Question: Ive made a few threads on this subject related to errors etc, but they've all done different things and I can't get the core data to work still. Ill fix one problem then theres another, etc.
What is supposed to happen:
User is in routineViewControler and clicks on + button in nav bar. UIAlert with text input comes up. User input text and it should become title for a new cell in the table and be saved using Core Data. It should be saved to "name" attribute (String) within the "Routine" entity.
Right now it is not saving or it is not fetching.
Here is my data model:

AppDelegate:
'''
#import "CurlAppDelegate.h"
#import "ExcerciseNavController.h"
#import "RoutineTableViewController.h"
@implementation CurlAppDelegate
@synthesize window=_window;
@synthesize rootController;
@synthesize excerciseNavController;
@synthesize managedObjectContext=__managedObjectContext;
@synthesize managedObjectModel=__managedObjectModel;
@synthesize persistentStoreCoordinator=__persistentStoreCoordinator;
- (BOOL)application:(UIApplication *)application didFinishLaunchingWithOptions:(NSDictionary *)launchOptions
{
// Override point for customization after application launch.
[self.window addSubview:rootController.view];
[self.window makeKeyAndVisible];
return YES;
}
- (void)applicationWillResignActive:(UIApplication *)application
{
/*
Sent when the application is about to move from active to inactive state. This can occur for certain types of temporary interruptions (such as an incoming phone call or SMS message) or when the user quits the application and it begins the transition to the background state.
Use this method to pause ongoing tasks, disable timers, and throttle down OpenGL ES frame rates. Games should use this method to pause the game.
*/
}
- (void)applicationDidEnterBackground:(UIApplication *)application
{
/*
Use this method to release shared resources, save user data, invalidate timers, and store enough application state information to restore your application to its current state in case it is terminated later.
If your application supports background execution, this method is called instead of applicationWillTerminate: when the user quits.
*/
}
- (void)applicationWillEnterForeground:(UIApplication *)application
{
/*
Called as part of the transition from the background to the inactive state; here you can undo many of the changes made on entering the background.
*/
}
- (void)applicationDidBecomeActive:(UIApplication *)application
{
/*
Restart any tasks that were paused (or not yet started) while the application was inactive. If the application was previously in the background, optionally refresh the user interface.
*/
}
- (void)applicationWillTerminate:(UIApplication *)application
{
/*
Called when the application is about to terminate.
Save data if appropriate.
See also applicationDidEnterBackground:.
*/
}
- (void)dealloc
{
[_window release];
[rootController release];
[excerciseNavController release];
[__managedObjectContext release];
[__managedObjectModel release];
[__persistentStoreCoordinator release];
[super dealloc];
}
- (void)saveContext
{
NSError *error = nil;
NSManagedObjectContext *managedObjectContext = self.managedObjectContext;
if (managedObjectContext != nil)
{
if ([managedObjectContext hasChanges] && ![managedObjectContext save:&error])
{
/*
Replace this implementation with code to handle the error appropriately.
abort() causes the application to generate a crash log and terminate. You should not use this function in a shipping application, although it may be useful during development. If it is not possible to recover from the error, display an alert panel that instructs the user to quit the application by pressing the Home button.
*/
NSLog(@"Unresolved error %@, %@", error, [error userInfo]);
abort();
}
}
}
#pragma mark - Core Data stack
/**
Returns the managed object context for the application.
If the context doesn't already exist, it is created and bound to the persistent store coordinator for the application.
*/
- (NSManagedObjectContext *)managedObjectContext
{
if (__managedObjectContext != nil)
{
return __managedObjectContext;
}
NSPersistentStoreCoordinator *coordinator = [self persistentStoreCoordinator];
if (coordinator != nil)
{
__managedObjectContext = [[NSManagedObjectContext alloc] init];
[__managedObjectContext setPersistentStoreCoordinator:coordinator];
}
return __managedObjectContext;
}
/**
Returns the managed object model for the application.
If the model doesn't already exist, it is created from the application's model.
*/
- (NSManagedObjectModel *)managedObjectModel
{
if (__managedObjectModel != nil)
{
return __managedObjectModel;
}
NSURL *modelURL = [[NSBundle mainBundle] URLForResource:@"Curl" withExtension:@"momd"];
__managedObjectModel = [[NSManagedObjectModel alloc] initWithContentsOfURL:modelURL];
return __managedObjectModel;
}
/**
Returns the persistent store coordinator for the application.
If the coordinator doesn't already exist, it is created and the application's store added to it.
*/
- (NSPersistentStoreCoordinator *)persistentStoreCoordinator
{
if (__persistentStoreCoordinator != nil)
{
return __persistentStoreCoordinator;
}
NSURL *storeURL = [[self applicationDocumentsDirectory] URLByAppendingPathComponent:@"Curl.sqlite"];
NSError *error = nil;
__persistentStoreCoordinator = [[NSPersistentStoreCoordinator alloc] initWithManagedObjectModel:[self managedObjectModel]];
if (![__persistentStoreCoordinator addPersistentStoreWithType:NSSQLiteStoreType configuration:nil URL:storeURL options:nil error:&error])
{
/*
Replace this implementation with code to handle the error appropriately.
abort() causes the application to generate a crash log and terminate. You should not use this function in a shipping application, although it may be useful during development. If it is not possible to recover from the error, display an alert panel that instructs the user to quit the application by pressing the Home button.
Typical reasons for an error here include:
* The persistent store is not accessible;
* The schema for the persistent store is incompatible with current managed object model.
Check the error message to determine what the actual problem was.
If the persistent store is not accessible, there is typically something wrong with the file path. Often, a file URL is pointing into the application's resources directory instead of a writeable directory.
If you encounter schema incompatibility errors during development, you can reduce their frequency by:
* Simply deleting the existing store:
[[NSFileManager defaultManager] removeItemAtURL:storeURL error:nil]
* Performing automatic lightweight migration by passing the following dictionary as the options parameter:
[NSDictionary dictionaryWithObjectsAndKeys:[NSNumber numberWithBool:YES], NSMigratePersistentStoresAutomaticallyOption, [NSNumber numberWithBool:YES], NSInferMappingModelAutomaticallyOption, nil];
Lightweight migration will only work for a limited set of schema changes; consult "Core Data Model Versioning and Data Migration Programming Guide" for details.
*/
NSLog(@"Unresolved error %@, %@", error, [error userInfo]);
abort();
}
return __persistentStoreCoordinator;
}
#pragma mark - Application's Documents directory
/**
Returns the URL to the application's Documents directory.
*/
- (NSURL *)applicationDocumentsDirectory
{
return [[[NSFileManager defaultManager] URLsForDirectory:NSDocumentDirectory inDomains:NSUserDomainMask] lastObject];
}
@end
'''
RoutineViewController:
'''
#import "RoutineTableViewController.h"
#import "AlertPrompt.h"
#import "Routine.h"
#import "CurlAppDelegate.h"
@implementation RoutineTableViewController
@synthesize tableView;
@synthesize eventsArray;
@synthesize managedObjectContext;
- (void)dealloc
{
[managedObjectContext release];
[eventsArray release];
[super dealloc];
}
- (void)didReceiveMemoryWarning
{
[super didReceiveMemoryWarning];
}
-(void)addEvent:(NSString *)name
{
CurlAppDelegate *curlAppDelegate = [[UIApplication sharedApplication] delegate];
NSManagedObjectContext *context = [curlAppDelegate managedObjectContext];
Routine *routine = (Routine *)[NSEntityDescription insertNewObjectForEntityForName:@"Routine" inManagedObjectContext:context];
NSManagedObject *newRoutineEntry;
newRoutineEntry = [NSEntityDescription insertNewObjectForEntityForName:@"Routine" inManagedObjectContext:context];
NSError *error = nil;
if (![context save:&error]) {
// Handle the error.
}
NSLog(@"%@", error);
[eventsArray insertObject:routine atIndex:0];
NSIndexPath *indexPath = [NSIndexPath indexPathForRow:0 inSection:0];
[self.tableView insertRowsAtIndexPaths:[NSArray arrayWithObject:indexPath] withRowAnimation:UITableViewRowAnimationFade];
[self.tableView scrollToRowAtIndexPath:[NSIndexPath indexPathForRow:0 inSection:0] atScrollPosition:UITableViewScrollPositionTop animated:YES];
}
#pragma mark - View lifecycle
- (void)viewDidLoad
{
CurlAppDelegate *curlAppDelegate = [[UIApplication sharedApplication] delegate];
NSManagedObjectContext *context = [curlAppDelegate managedObjectContext];
NSFetchRequest *request = [[NSFetchRequest alloc] init];
NSEntityDescription *entity = [NSEntityDescription entityForName:@"Routine" inManagedObjectContext:context];
[request setEntity:entity];
NSError *error = nil;
NSMutableArray *mutableFetchResults = [[context executeFetchRequest:request error:&error] mutableCopy];
if (mutableFetchResults == nil) {
// Handle the error.
}
[self setEventsArray:mutableFetchResults];
[mutableFetchResults release];
[request release];
UIBarButtonItem * addButton = [[UIBarButtonItem alloc] initWithBarButtonSystemItem:UIBarButtonSystemItemAdd target:self action:@selector(showPrompt)];
[self.navigationItem setLeftBarButtonItem:addButton];
[addButton release];
UIBarButtonItem *editButton = [[UIBarButtonItem alloc]initWithTitle:@"Edit" style:UIBarButtonItemStyleBordered target:self action:@selector(toggleEdit)];
self.navigationItem.rightBarButtonItem = editButton;
[editButton release];
[super viewDidLoad];
}
-(void)toggleEdit
{
[self.tableView setEditing: !self.tableView.editing animated:YES];
if (self.tableView.editing)
[self.navigationItem.rightBarButtonItem setTitle:@"Done"];
else
[self.navigationItem.rightBarButtonItem setTitle:@"Edit"];
}
-(void)showPrompt
{
AlertPrompt *prompt = [AlertPrompt alloc];
prompt = [prompt initWithTitle:@"Add Workout Day" message:@"
Please enter title for workout day" delegate:self cancelButtonTitle:@"Cancel" okButtonTitle:@"Add"];
[prompt show];
[prompt release];
}
- (void)alertView:(UIAlertView *)alertView willDismissWithButtonIndex:(NSInteger)buttonIndex
{
if (buttonIndex != [alertView cancelButtonIndex])
{
NSString *entered = [(AlertPrompt *)alertView enteredText];
if(eventsArray && entered)
{
[eventsArray addObject:entered];
[tableView reloadData];
[self addEvent];
}
}
}
- (void)viewDidUnload
{
self.eventsArray = nil;
[super viewDidUnload];
}
- (void)viewWillAppear:(BOOL)animated
{
[super viewWillAppear:animated];
}
- (void)viewDidAppear:(BOOL)animated
{
[super viewDidAppear:animated];
}
- (void)viewWillDisappear:(BOOL)animated
{
[super viewWillDisappear:animated];
}
- (void)viewDidDisappear:(BOOL)animated
{
[super viewDidDisappear:animated];
}
- (BOOL)shouldAutorotateToInterfaceOrientation:(UIInterfaceOrientation)interfaceOrientation
{
// Return YES for supported orientations
return (interfaceOrientation == UIInterfaceOrientationPortrait);
}
#pragma mark - Table view data source
- (NSInteger)numberOfSectionsInTableView:(UITableView *)tableView
{
return 1;
}
- (NSInteger)tableView:(UITableView *)tableView numberOfRowsInSection:(NSInteger)section
{
return [eventsArray count];
}
- (UITableViewCell *)tableView:(UITableView *)tableView cellForRowAtIndexPath:(NSIndexPath *)indexPath
{
static NSString *CellIdentifier = @"Cell";
UITableViewCell *cell = [tableView dequeueReusableCellWithIdentifier:CellIdentifier];
if (cell == nil)
cell = [[[UITableViewCell alloc] initWithStyle:UITableViewCellEditingStyleDelete reuseIdentifier:CellIdentifier] autorelease];
Routine* myRoutine = [self.eventsArray objectAtIndex:indexPath.row];
cell.textLabel.text = name;
return cell;
}
// Override to support conditional editing of the table view.
- (BOOL)tableView:(UITableView *)tableView canEditRowAtIndexPath:(NSIndexPath *)indexPath
{
// Return NO if you do not want the specified item to be editable.
return YES;
}
-(void)tableView:(UITableView *)tableView commitEditingStyle:(UITableViewCellEditingStyle)editingStyle forRowAtIndexPath:(NSIndexPath *)indexPath
{
if (editingStyle == UITableViewCellEditingStyleDelete) {
// Delete the managed object at the given index path.
NSManagedObject *eventToDelete = [eventsArray objectAtIndex:indexPath.row];
[managedObjectContext deleteObject:eventToDelete];
// Update the array and table view.
[eventsArray removeObjectAtIndex:indexPath.row];
[tableView deleteRowsAtIndexPaths:[NSArray arrayWithObject:indexPath] withRowAnimation:YES];
// Commit the change.
NSError *error = nil;
if (![managedObjectContext save:&error]) {
// Handle the error.
}
}
}
/*
// Override to support rearranging the table view.
- (void)tableView:(UITableView *)tableView moveRowAtIndexPath:(NSIndexPath *)fromIndexPath toIndexPath:(NSIndexPath *)toIndexPath
{
}
*/
/*
// Override to support conditional rearranging of the table view.
- (BOOL)tableView:(UITableView *)tableView canMoveRowAtIndexPath:(NSIndexPath *)indexPath
{
// Return NO if you do not want the item to be re-orderable.
return YES;
}
*/
#pragma mark - Table view delegate
- (void)tableView:(UITableView *)tableView didSelectRowAtIndexPath:(NSIndexPath *)indexPath
{
// Navigation logic may go here. Create and push another view controller.
/*
<#DetailViewController#> *detailViewController = [[<#DetailViewController#> alloc] initWithNibName:@"<#Nib name#>" bundle:nil];
// ...
// Pass the selected object to the new view controller.
[self.navigationController pushViewController:detailViewController animated:YES];
[detailViewController release];
*/
}
@end
'''
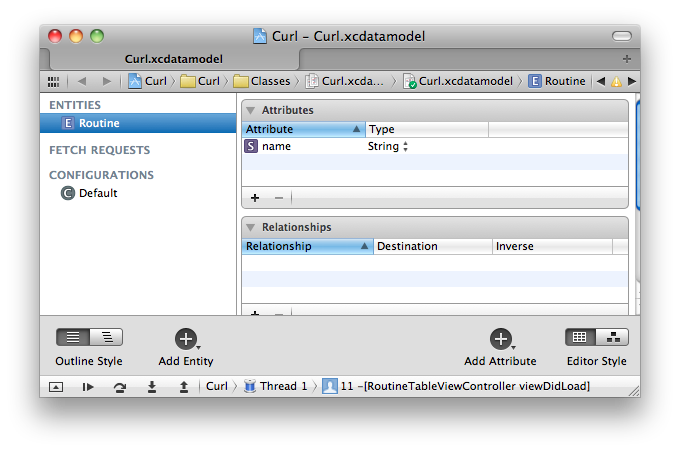
Answer: In your 'addEvent:' method you insert two new 'Routine' objects and save them but then you never do anything else with them. You don't set their attributes and you don't save the context after you do. Right now, you are doing nothing more than filling up the context with blank objects.
You need to create the objects, change their attribute/property values and only then save the context.